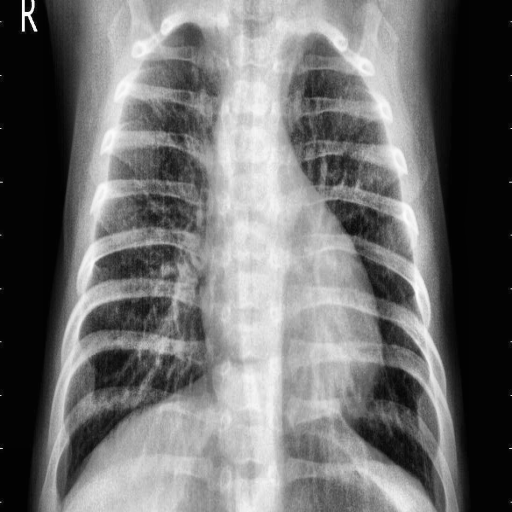
Finding: PNEUMONIA